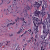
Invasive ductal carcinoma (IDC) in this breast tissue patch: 1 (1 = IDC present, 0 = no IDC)